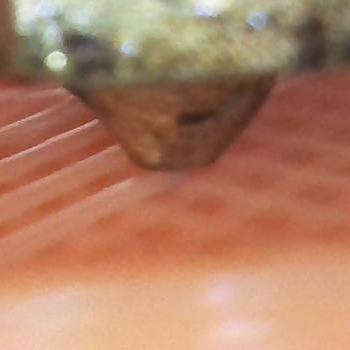
Flow rate: 112%